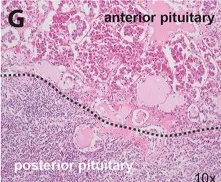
Cerebellar ,. Distinct inflammatory infiltration was also seen in the cerebellum (D,E, indicative asterisks) though reactive changes were less pronounced.
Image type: pathology (h&e)